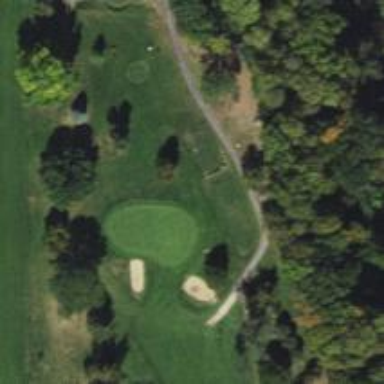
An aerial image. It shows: Golf tee.